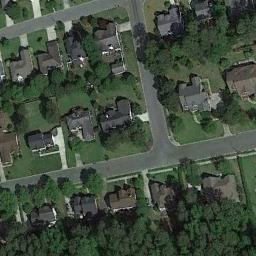
Label: residential